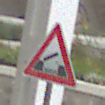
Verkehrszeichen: BeweglicheBruecke
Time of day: Midday
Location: Outdoor (Urban)
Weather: Overcast
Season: NotSpecified
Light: Natural